Aerial crown-view tile of a tropical tree (Barro Colorado Island, Panama), acquired 20250414:
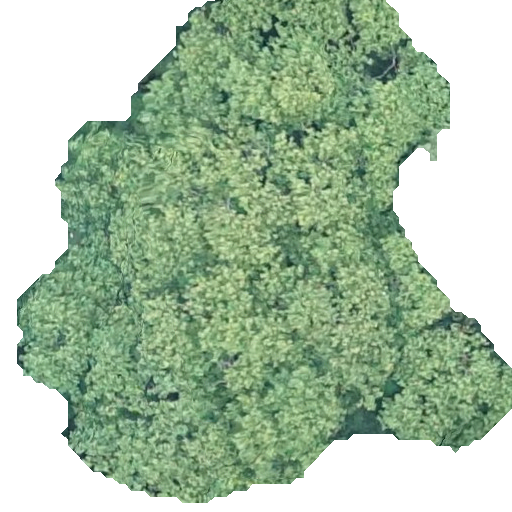
Species: Hieronyma alchorneoides
GBIF accepted scientific name: Hieronyma alchorneoides
Crown area: 253.568 m²